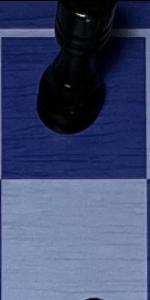
Label: Empty